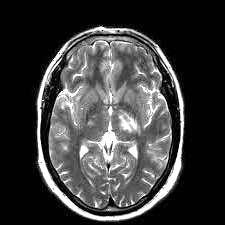
Label: notumor